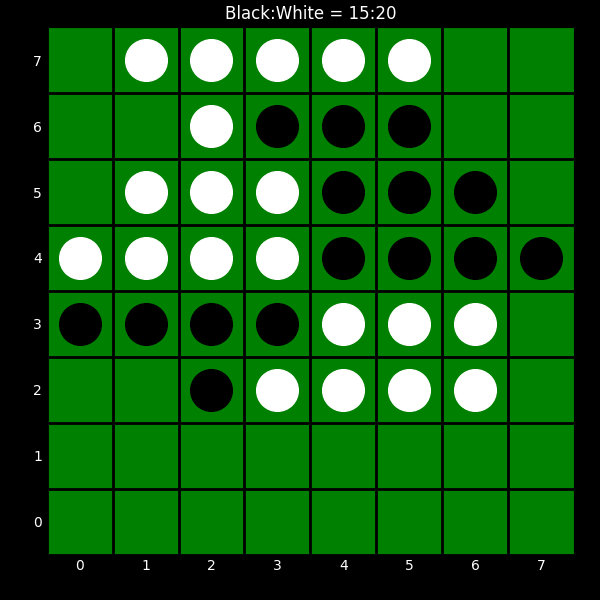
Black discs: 15
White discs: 20